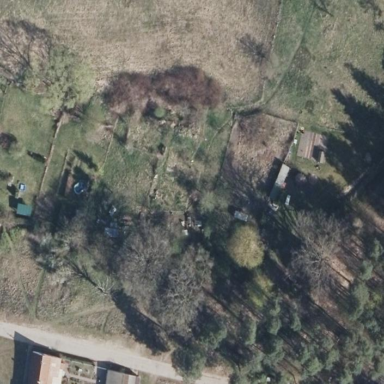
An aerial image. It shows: Garden that is leisure land.